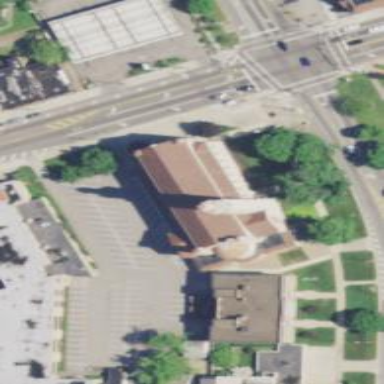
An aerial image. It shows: Place of worship.